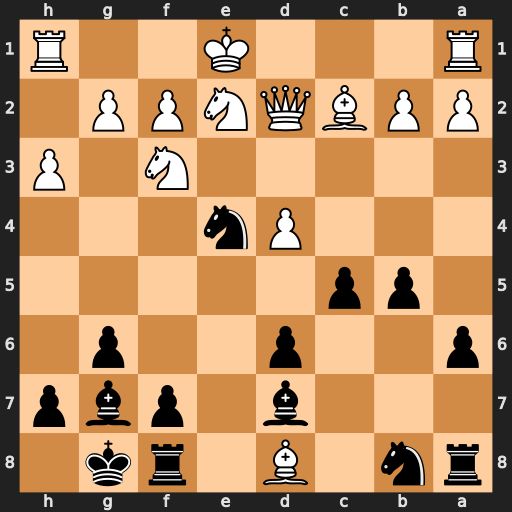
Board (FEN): rn1B1rk1/3b1pbp/p2p2p1/1pp5/3Pn3/5N1P/PPBQNPP1/R3K2R
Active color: b
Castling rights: KQ
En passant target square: -
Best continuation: Nxd2 Nxd2 Rxd8